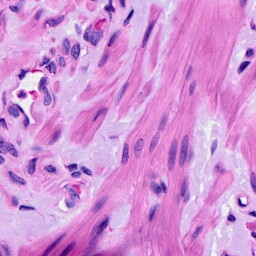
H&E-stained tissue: Ovarian